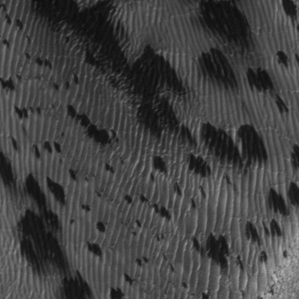
Label: frost